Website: bh-photo
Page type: billing-address
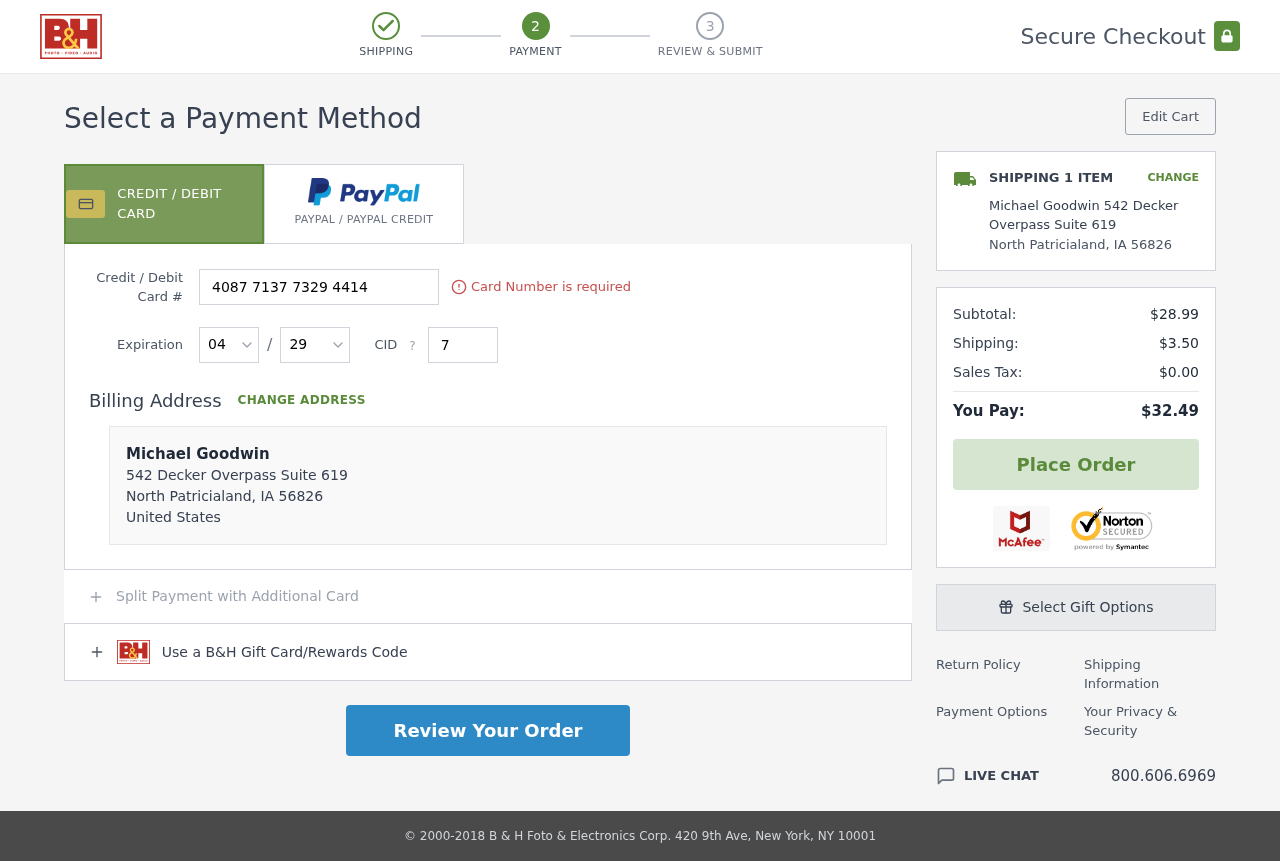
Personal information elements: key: PII_CARD_CVV
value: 775
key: PII_CARD_EXPIRY_MONTH
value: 04
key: PII_CARD_EXPIRY_YEAR
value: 29
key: PII_CARD_NUMBER
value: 4087 7137 7329 4414
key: PII_CITY
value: North Patricialand
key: PII_COUNTRY
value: United States
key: PII_FULLNAME
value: Michael Goodwin
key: PII_FULLNAME2
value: Michael Goodwin
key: PII_POSTCODE
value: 56826
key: PII_STATE_ABBR
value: IA
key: PII_STREET
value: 542 Decker Overpass Suite 619
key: PII_POSTCODE_FULL
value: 56826
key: PII_POSTCODE_NUMERIC
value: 56826
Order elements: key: ORDER_NUM_ITEMS
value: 1
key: ORDER_SUBTOTAL
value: $28.99
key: ORDER_SHIPPING_COST
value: $3.50
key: ORDER_TAX
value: $0.00
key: ORDER_TOTAL
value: $32.49